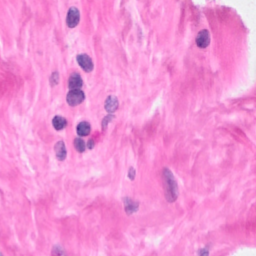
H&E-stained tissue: Breast